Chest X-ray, AP view. Patient: 32 years old, sex M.
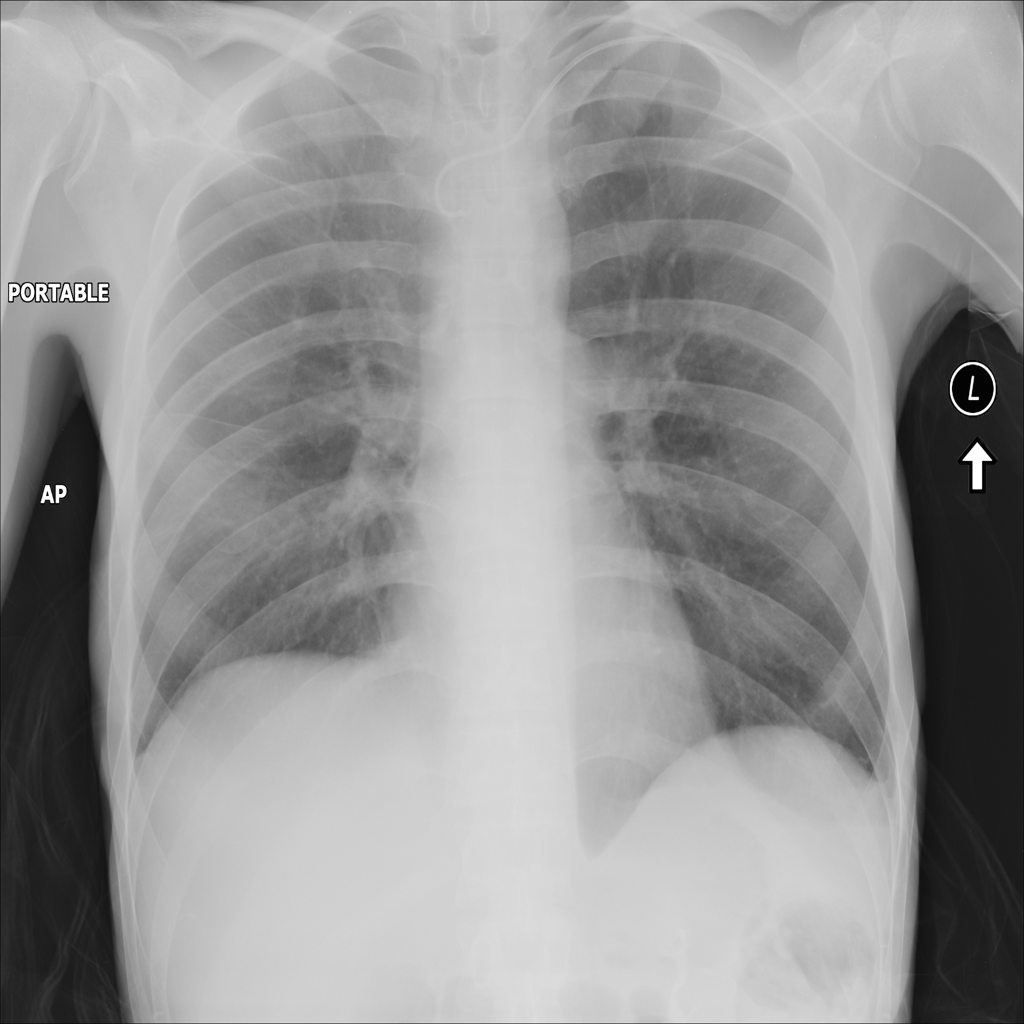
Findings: No Finding